Question: I've been doing Silverlight development for awhile now, and I was pretty sure that I had pretty good handle on figuring thing out. This one has me completely baffled however...
As you can see, the very property that Silverlight is reporting an error on, is directly where it should be! Any ideas? I've also found my Visual Studio being really slow, and I'm thinking a resinstall is in order. I just got a new laptop Lenovo W520, with a graphics accelerator. Not sure what is going on... any ideas would be appreciated!
Regards,
Richard
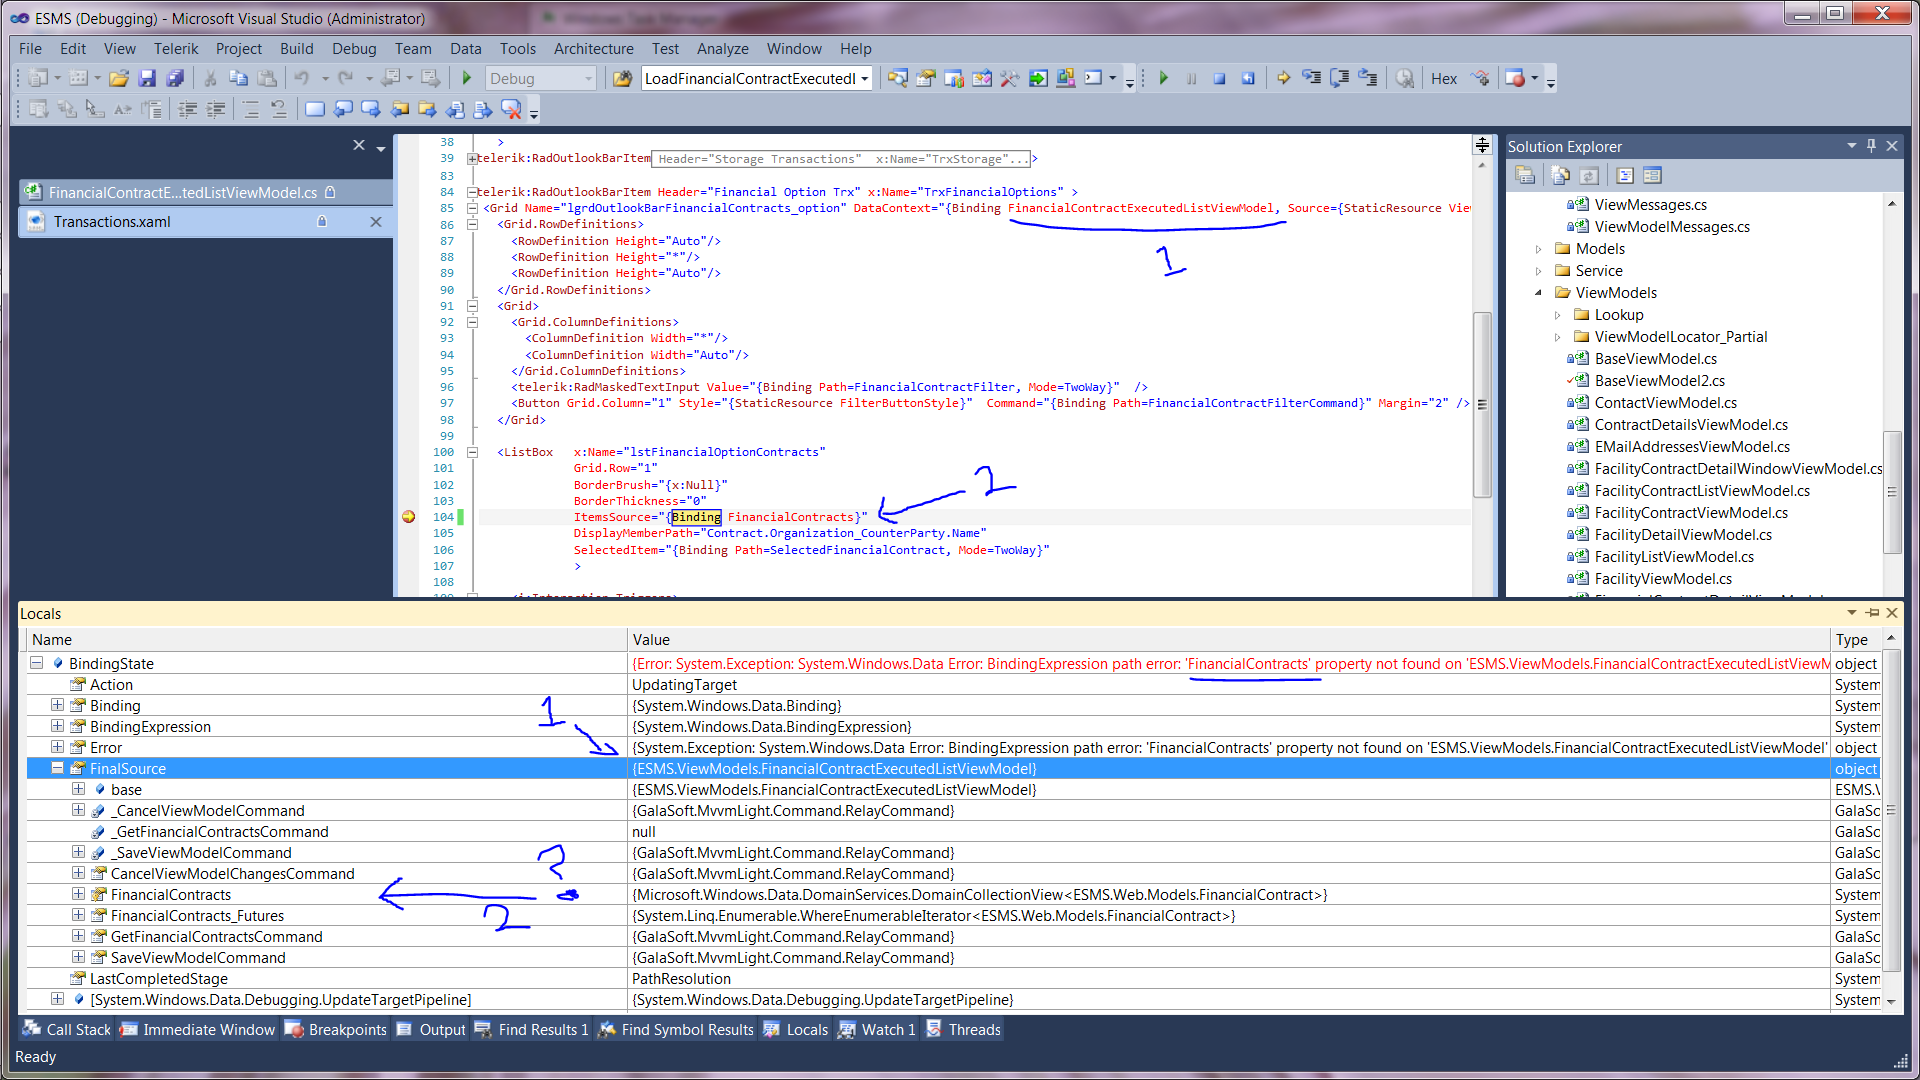
Answer: Let me guess: FinancialContracts is not actually a public property? It must be both public and a property.